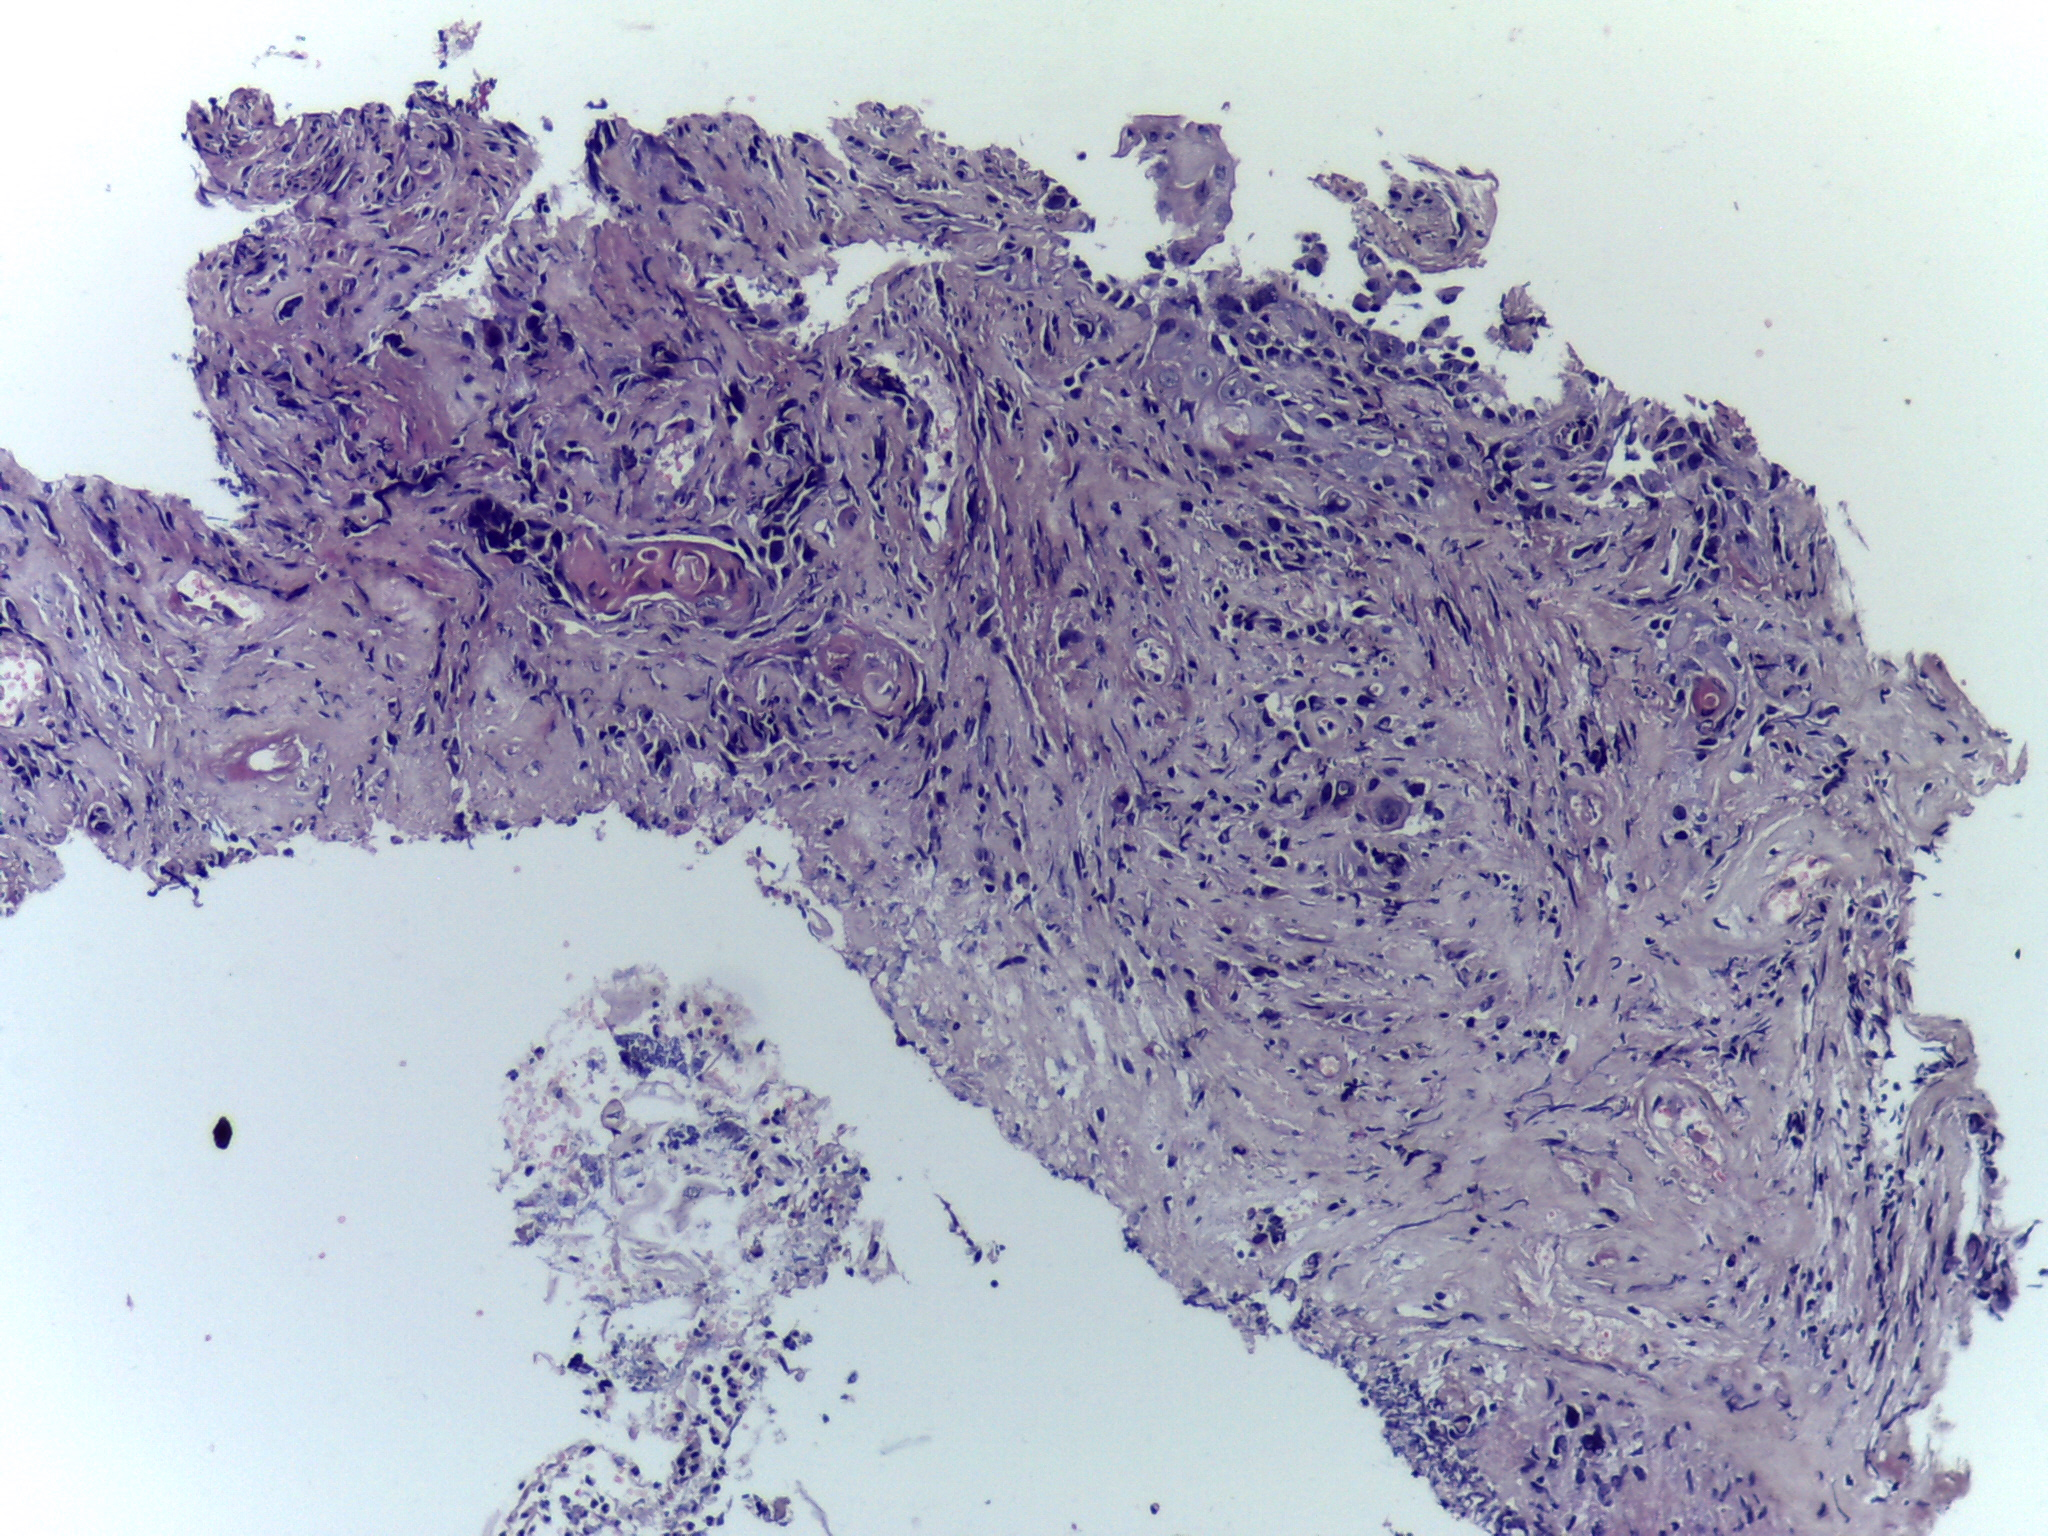
Diagnosis: OSCC